Aerial crown-view tile of a tropical tree (Barro Colorado Island, Panama), acquired 20250512:
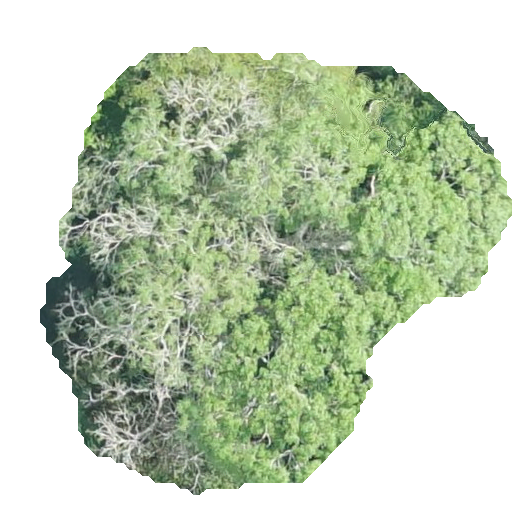
Species: Handroanthus guayacan
GBIF accepted scientific name: Handroanthus guayacan
Crown area: 214.79 m²